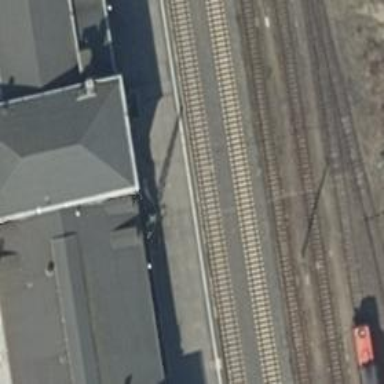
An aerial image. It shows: Stop position for public transport at railway stop.